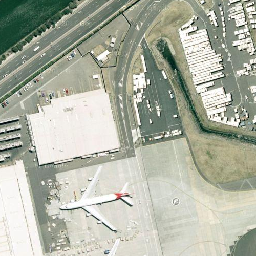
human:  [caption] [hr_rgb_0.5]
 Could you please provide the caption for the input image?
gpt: The red-tailed plane was parked next to the white building, next to the green streets and rivers.

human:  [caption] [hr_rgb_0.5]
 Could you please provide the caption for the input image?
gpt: The red-tailed plane stopped at the side of the road and beside the white building beside the green river.

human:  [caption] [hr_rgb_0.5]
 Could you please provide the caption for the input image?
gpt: A red-tailed plane was parked next to a white building, next to a green street and river.

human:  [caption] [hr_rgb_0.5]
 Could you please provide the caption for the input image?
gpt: The red tail and the green river parked beside the white building beside the highway.

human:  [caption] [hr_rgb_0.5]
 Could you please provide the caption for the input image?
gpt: A red-tailed plane was parked next to a white building, next to a highway and a green river.